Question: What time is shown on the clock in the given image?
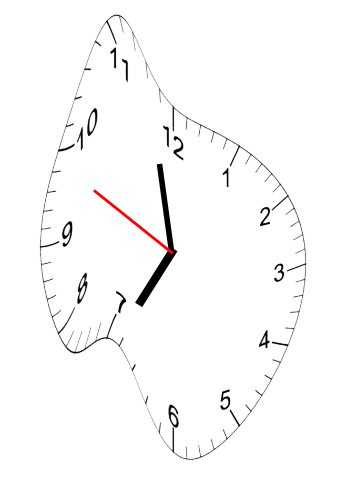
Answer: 06:57:49